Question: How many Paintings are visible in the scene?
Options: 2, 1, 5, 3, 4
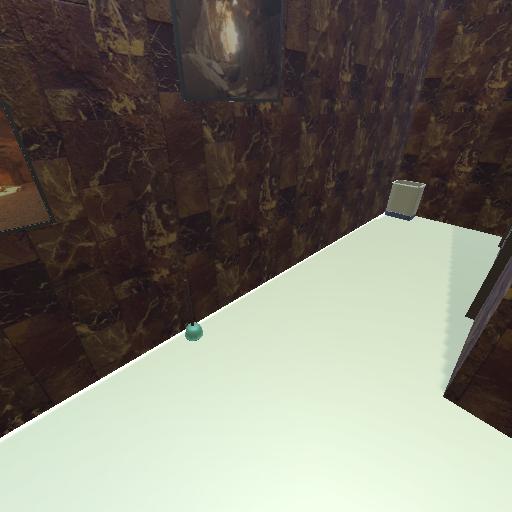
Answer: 2